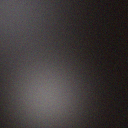
Screen state: off